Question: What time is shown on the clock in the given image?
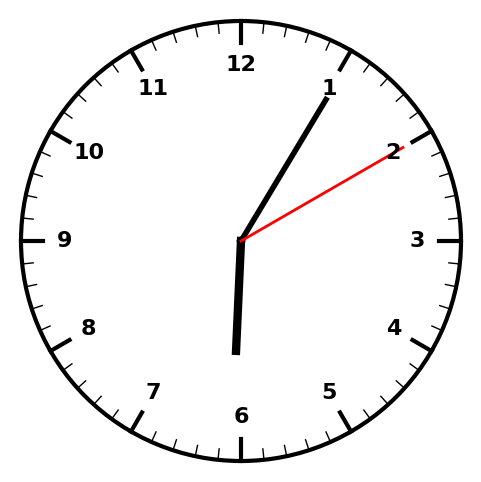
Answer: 06:05:10